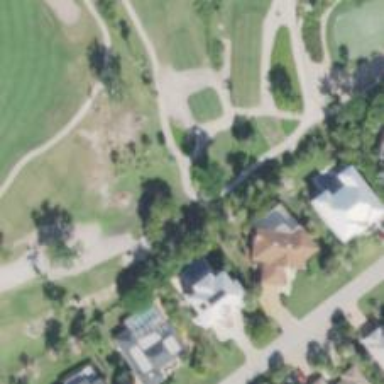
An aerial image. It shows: Path for golf carts.